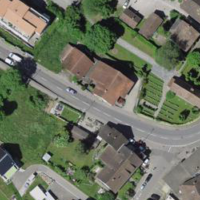
EUNIS habitat code: 54
Species observed at this site:
Lamium galeobdolon